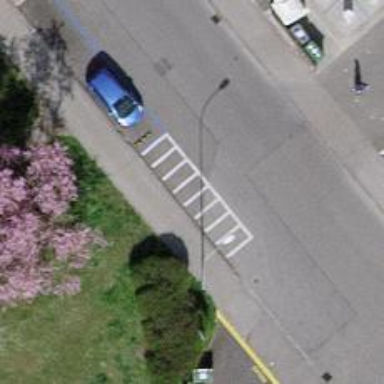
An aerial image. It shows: Motorcycle parking area.